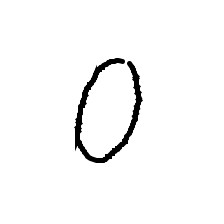
Shape: circle